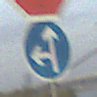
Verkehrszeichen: VorgeschriebeneFahrtrichtungGeradeausOderLinks
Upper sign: Stop
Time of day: SunriseSunset
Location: Outdoor (Urban)
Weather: PartlyCloudy
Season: NotSpecified
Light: Natural